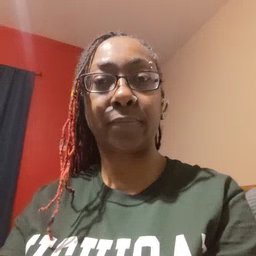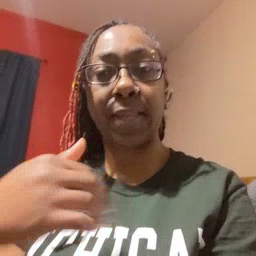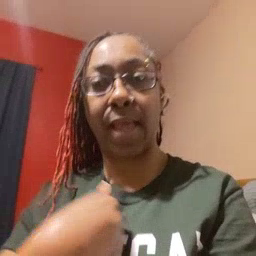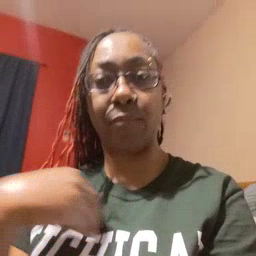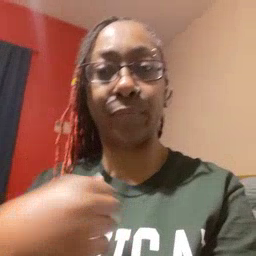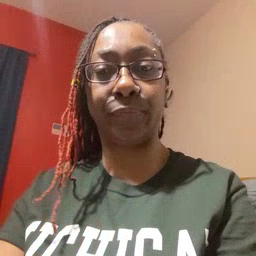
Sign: animal